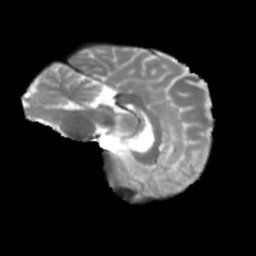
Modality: T2w
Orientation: sagittal
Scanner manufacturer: siemens
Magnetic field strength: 3 T
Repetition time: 4 s
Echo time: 0.0594 s